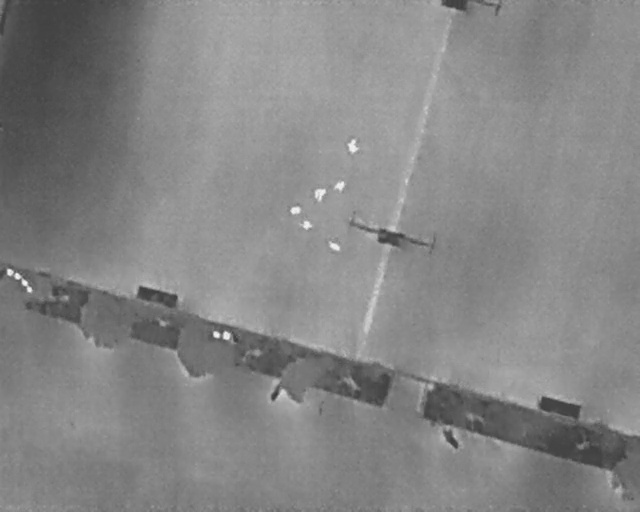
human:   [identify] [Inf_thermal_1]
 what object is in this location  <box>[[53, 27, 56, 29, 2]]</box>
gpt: <ref>1 small car at the top</ref>